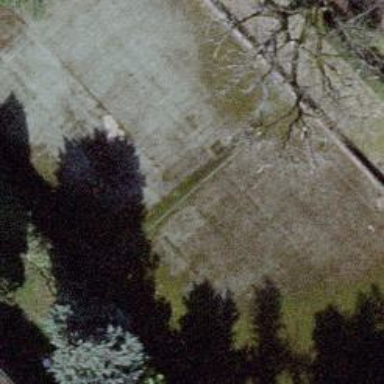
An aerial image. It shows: Tennis court on the leisure land pitch.